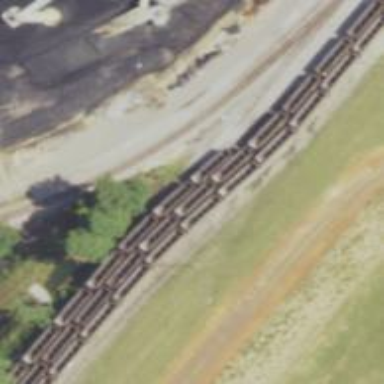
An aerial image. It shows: Rail spur service.